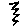
Label: zigzag